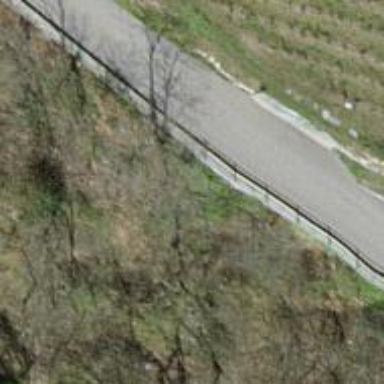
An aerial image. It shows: Retaining wall.